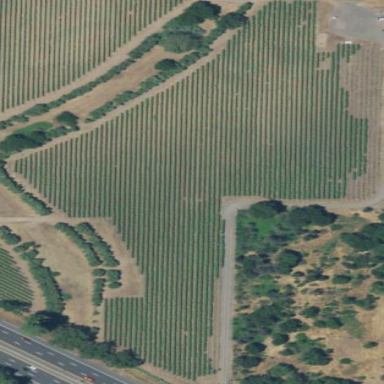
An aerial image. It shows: Vineyard growing grapes.